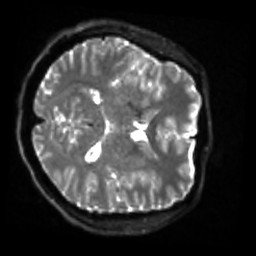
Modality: sbref
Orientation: axial
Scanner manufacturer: siemens
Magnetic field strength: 3 T
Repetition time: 4 s
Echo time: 0.0594 s